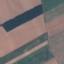
Land use / land cover: AnnualCrop